Interaction volume radius: 10 \u00c5
Interaction volume height: 20 \u00c5
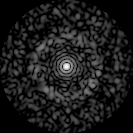
Disorder parameter: 0.8381